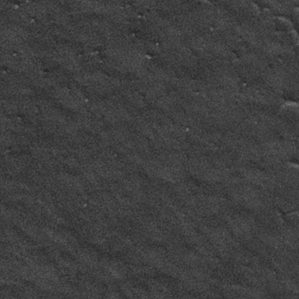
Label: frost